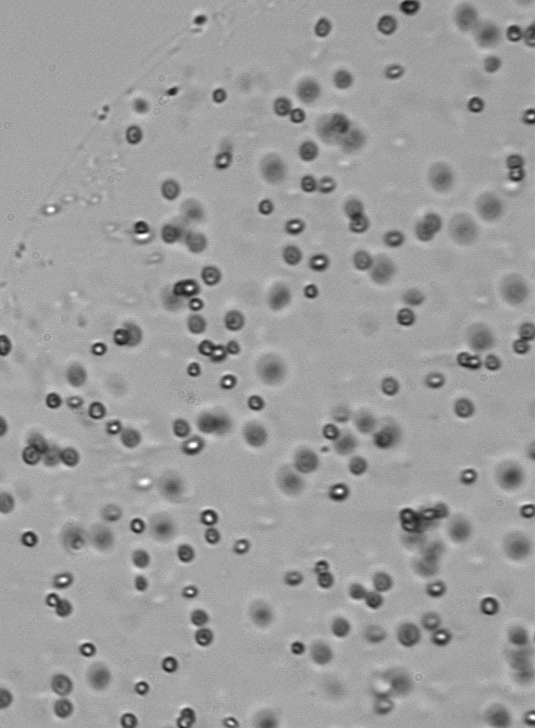
Label: Phaeocystis